Field crop: maize
Growth stage: 1
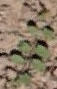
Species: convolvulus